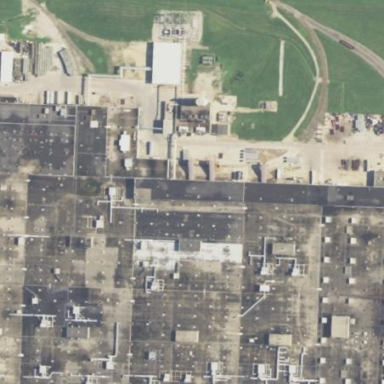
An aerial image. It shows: Industrial building.